Field crop: maize
Growth stage: 2
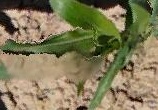
Species: maize